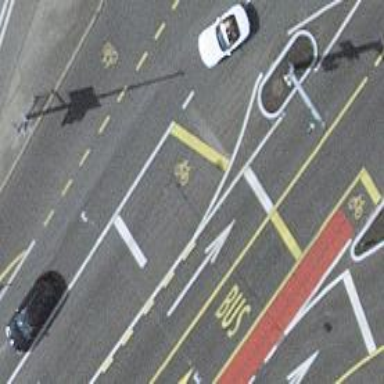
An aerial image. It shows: Road with traffic signals.